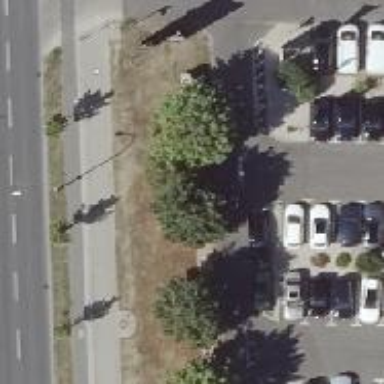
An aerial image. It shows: Asphalt parking aisle road.